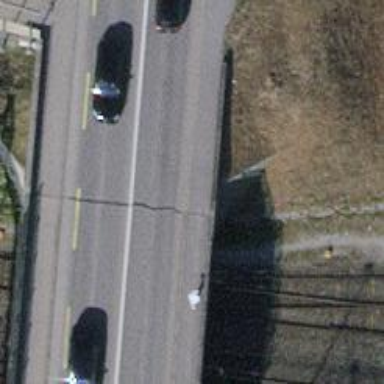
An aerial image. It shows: Primary highway bridge with asphalt surface. There are sidewalks on both sides and designated lane for cycling on the left.